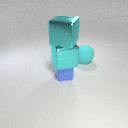
large cyan metal cube below large cyan metal cube